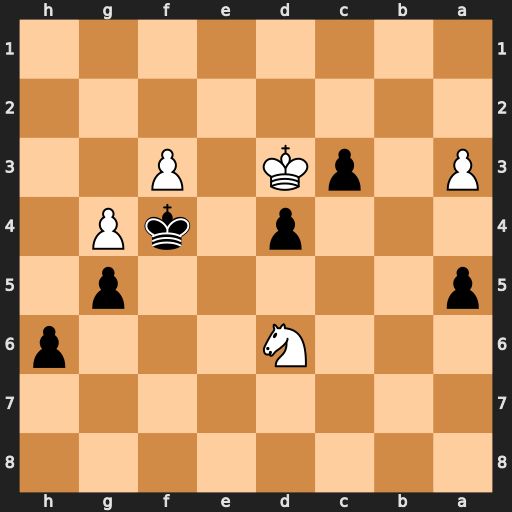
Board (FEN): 8/8/3N3p/p5p1/3p1kP1/P1pK1P2/8/8
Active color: b
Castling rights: -
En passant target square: -
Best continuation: Kxf3 Nf5 Kxg4 Nxd4 h5